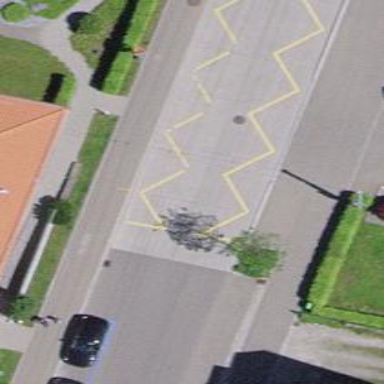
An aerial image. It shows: Trolleybus stop position for public transport.